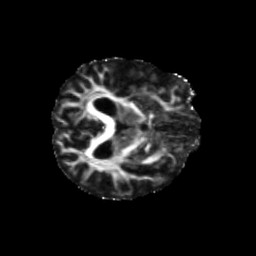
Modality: FA
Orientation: axial
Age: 63
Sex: female
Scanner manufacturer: siemens
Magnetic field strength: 3 T
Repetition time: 5.47 s
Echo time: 0.0854 s